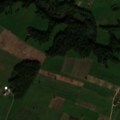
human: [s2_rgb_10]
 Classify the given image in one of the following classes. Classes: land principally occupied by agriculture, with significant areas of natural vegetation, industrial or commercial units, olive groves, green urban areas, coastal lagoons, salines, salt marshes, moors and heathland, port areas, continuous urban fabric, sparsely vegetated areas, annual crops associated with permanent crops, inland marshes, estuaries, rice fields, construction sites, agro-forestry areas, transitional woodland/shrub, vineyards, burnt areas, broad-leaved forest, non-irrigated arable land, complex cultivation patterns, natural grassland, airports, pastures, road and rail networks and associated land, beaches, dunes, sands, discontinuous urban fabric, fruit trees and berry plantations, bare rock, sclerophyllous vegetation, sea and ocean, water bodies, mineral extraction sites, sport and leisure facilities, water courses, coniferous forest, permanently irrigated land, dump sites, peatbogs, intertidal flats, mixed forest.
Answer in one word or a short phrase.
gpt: discontinuous urban fabric, non-irrigated arable land, complex cultivation patterns, land principally occupied by agriculture, with significant areas of natural vegetation